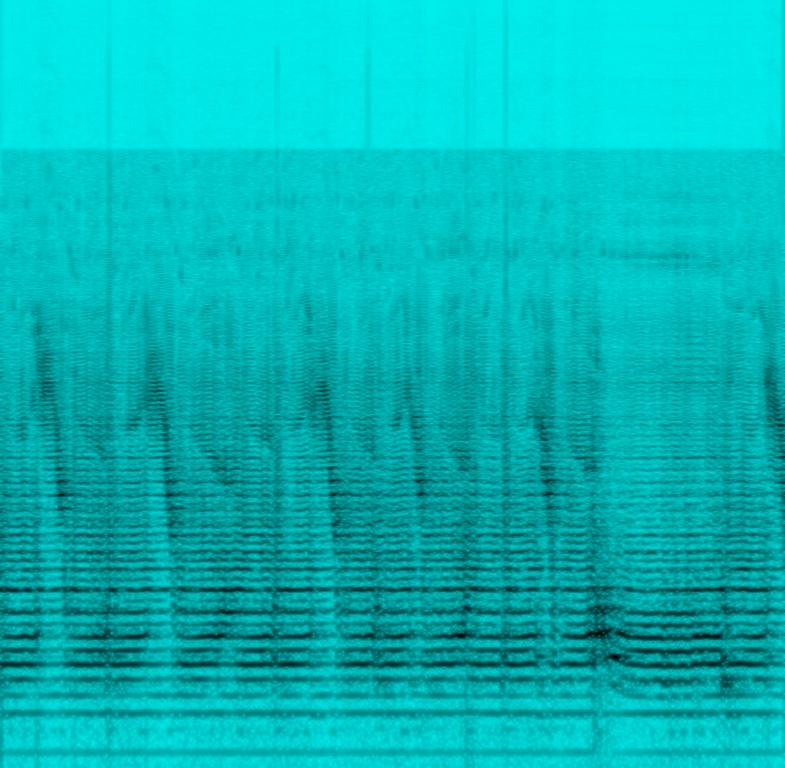
The song is an instrumental. The tempo is medium with a bamboo didgeridoo being played percussively with no other instrumentation. The tone is deep and meditative in nature. The song is a demo play with poor audio quality.